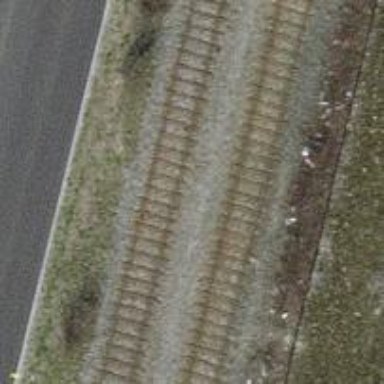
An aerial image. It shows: Single-track railway siding.